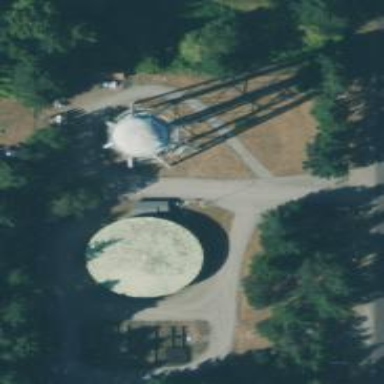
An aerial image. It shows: Water tower that is man-made.